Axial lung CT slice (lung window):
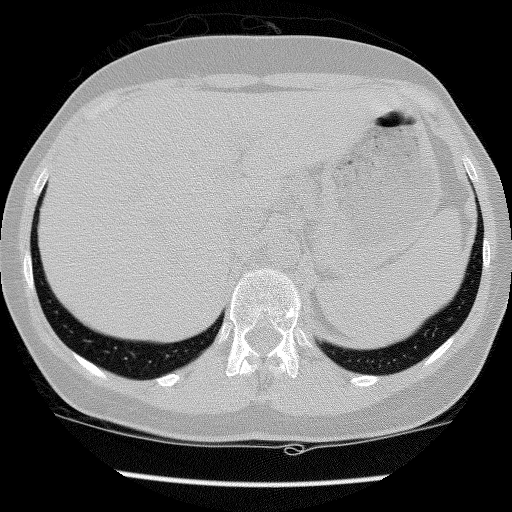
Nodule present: no